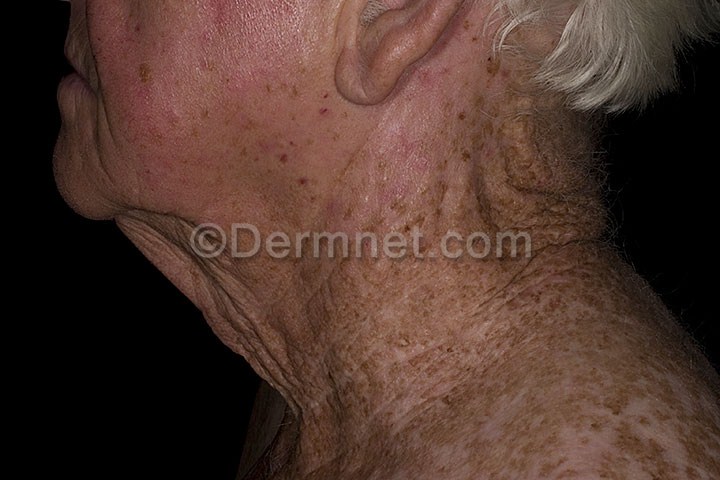
Disease: Light Diseases and Disorders of Pigmentation